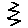
Label: zigzag